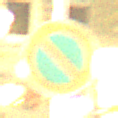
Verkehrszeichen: EingeschraenktesHalteverbot
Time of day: Night
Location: Outdoor (Urban)
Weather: Clear
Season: NotSpecified
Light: Artificial